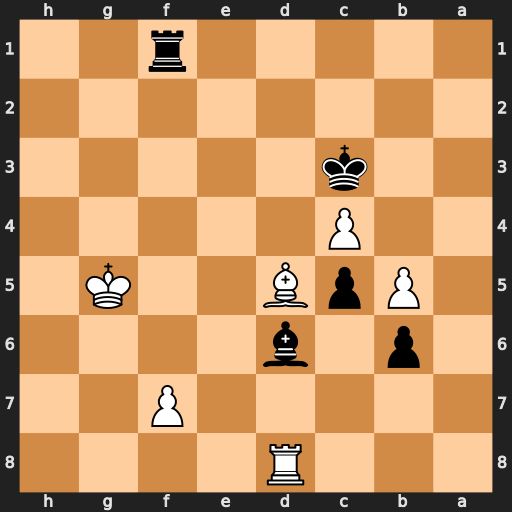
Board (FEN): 3R4/5P2/1p1b4/1PpB2K1/2P5/2k5/8/5r2
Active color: b
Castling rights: -
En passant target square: -
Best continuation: Be7+ Kh5 Bxd8